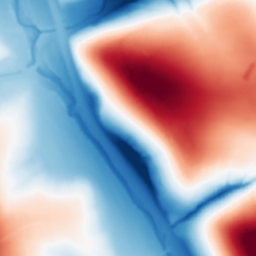
Category: multiscale
Decomposition family: dog_multiscale
Decomposition parameters: sigma_ratio: 2
n_scales: 6
base_sigma: 1
Upsampling method: regularized
Upsampling parameters: scale: 2
lambda_reg: 0.01
Upsampling scale: 2